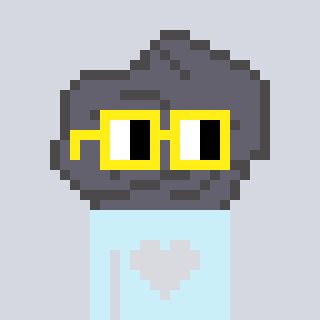
a pixel art character with square yellow glasses, a rock-shaped head and a cold-colored body on a cool background